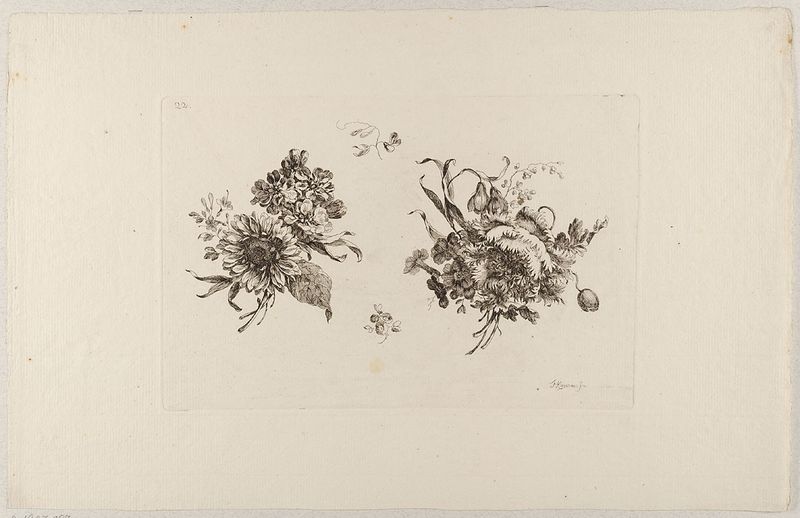
Titel: Zwei kleine Blumensträuße, Blatt 22 aus der Folge 'VI. Cahier de Fleurs Inventes Dessines et Gravees par F. Kirschner au Fosser'
Künstler: Friedrich Kirschner
Standort: Hamburg
Institution: Museum für Kunst und Gewerbe Hamburg
Schlagwörter: blätter, blumen, schwarz, blüte, blüten, feld, pflanzen, papier, grafik, graphik, blumenstrauss, fotografie, photographie, tulpe, druck, druckgraphik, druckgrafik, radierung, verwelkt, gebinde, sonnenblume, schnittblumen, reproduktionen, 22, druckerzeugnisse, ornamentstich, vorlageblätter